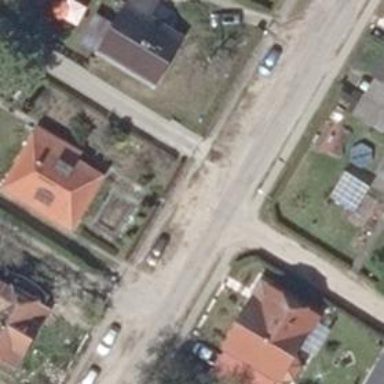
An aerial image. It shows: Alleyway designated as service road.